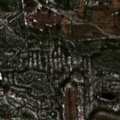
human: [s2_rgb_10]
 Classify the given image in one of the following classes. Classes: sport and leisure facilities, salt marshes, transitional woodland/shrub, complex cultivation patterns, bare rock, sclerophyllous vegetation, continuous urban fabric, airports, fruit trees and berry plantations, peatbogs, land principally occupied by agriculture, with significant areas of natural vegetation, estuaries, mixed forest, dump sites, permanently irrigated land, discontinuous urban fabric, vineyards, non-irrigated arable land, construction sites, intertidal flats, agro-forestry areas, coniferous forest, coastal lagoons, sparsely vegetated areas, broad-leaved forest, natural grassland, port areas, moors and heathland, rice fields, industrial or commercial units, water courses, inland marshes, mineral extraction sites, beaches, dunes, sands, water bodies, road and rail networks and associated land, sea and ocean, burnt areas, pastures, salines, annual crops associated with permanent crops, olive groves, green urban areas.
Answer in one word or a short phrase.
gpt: land principally occupied by agriculture, with significant areas of natural vegetation, coniferous forest, mixed forest, transitional woodland/shrub